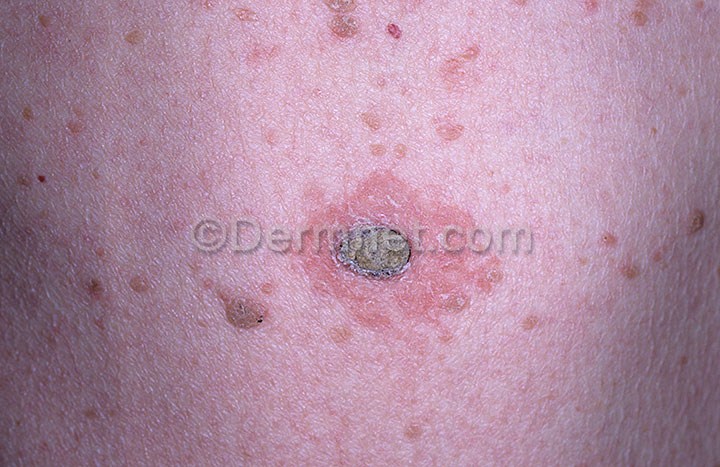
Disease: Seborrheic Keratoses and other Benign Tumors